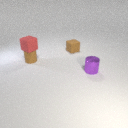
small brown rubber cylinder behind small purple metal cylinder